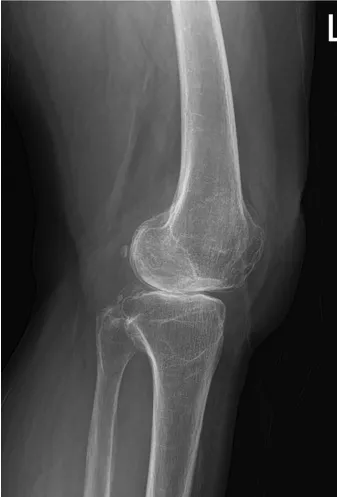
Left knee shows severe valgus osteoarthritis with lateral dislocation of the patella. On lateral radiography, patella was not seen.
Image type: radiology (x_ray)